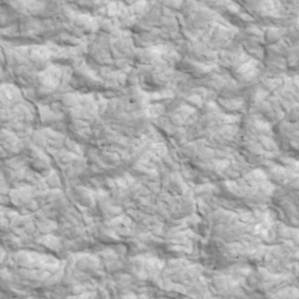
Label: non_frost